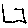
Label: square